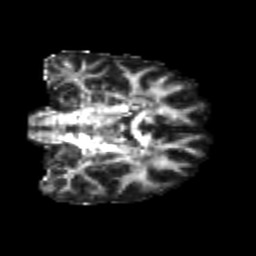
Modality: FA
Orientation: coronal
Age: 21
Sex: female
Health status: healthy
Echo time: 0.074 s